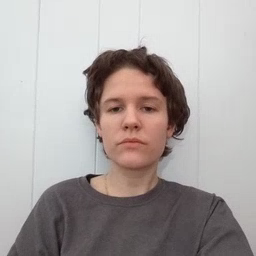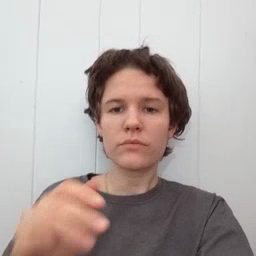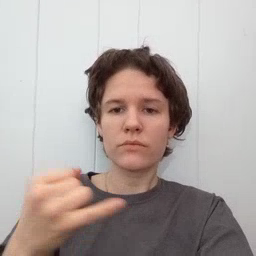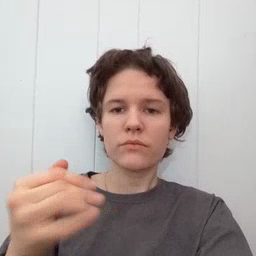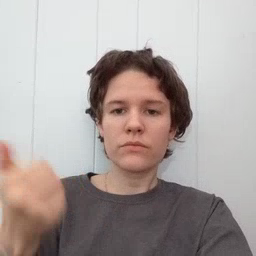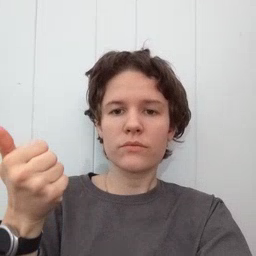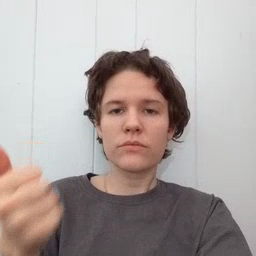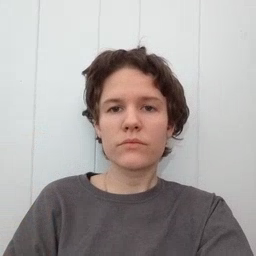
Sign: jeans